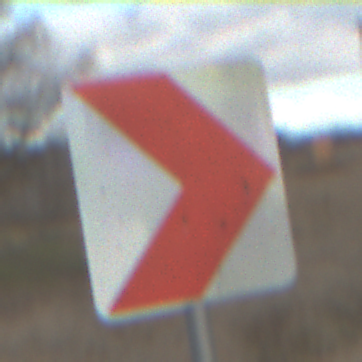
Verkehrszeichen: RichtungstafelnInKurvenKleinLinks
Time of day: SunriseSunset
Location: Outdoor (RoadRail)
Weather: PartlyCloudy
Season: NotSpecified
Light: Natural